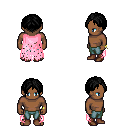
a pixel art fantasy rpg character, male body template, human, dark skin, pink tattered cape, teal pants, black parted hairstyle, bracelets, brown shoes, four views (front, back, left, right), 2x2 character sprite sheet, small pixel art, hard edges, no anti-aliasing